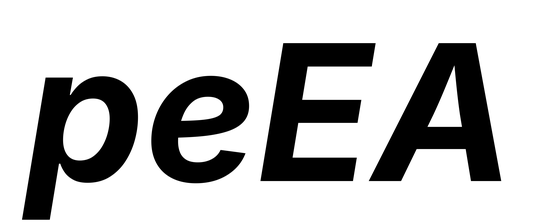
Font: Inter-Italic_Bold_Italic